Field crop: maize
Growth stage: 2
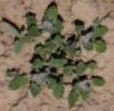
Species: chenopodium